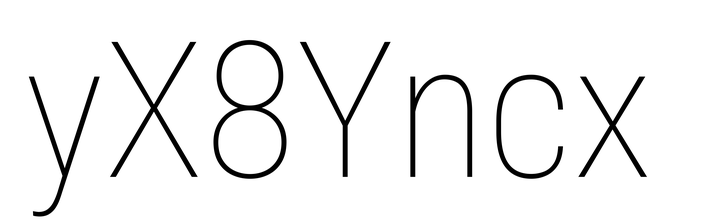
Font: Roboto_Condensed_Thin